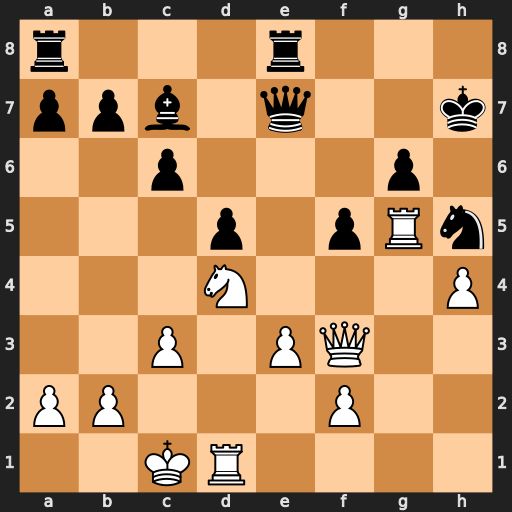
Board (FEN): r3r3/ppb1q2k/2p3p1/3p1pRn/3N3P/2P1PQ2/PP3P2/2KR4
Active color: w
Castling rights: -
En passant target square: -
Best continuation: Rxh5+ gxh5 Qxh5+ Kg8 Rg1+